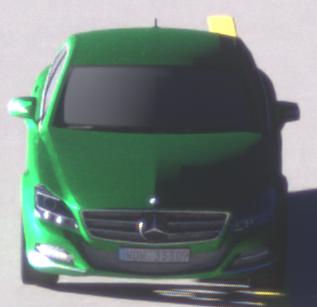
Make: Mercedes-Benz
Model: CLS Coupé 350
Detailed model: CLS-Class (218) Coupé
Model produced from: 2011/01
Model produced until: 2014/07
Doors: 4
Color: green
Road condition: dry road
Daytime: sunrise or sunset
Contrast: high contrast